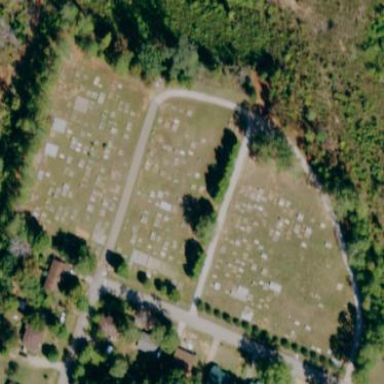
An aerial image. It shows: Grave yard.